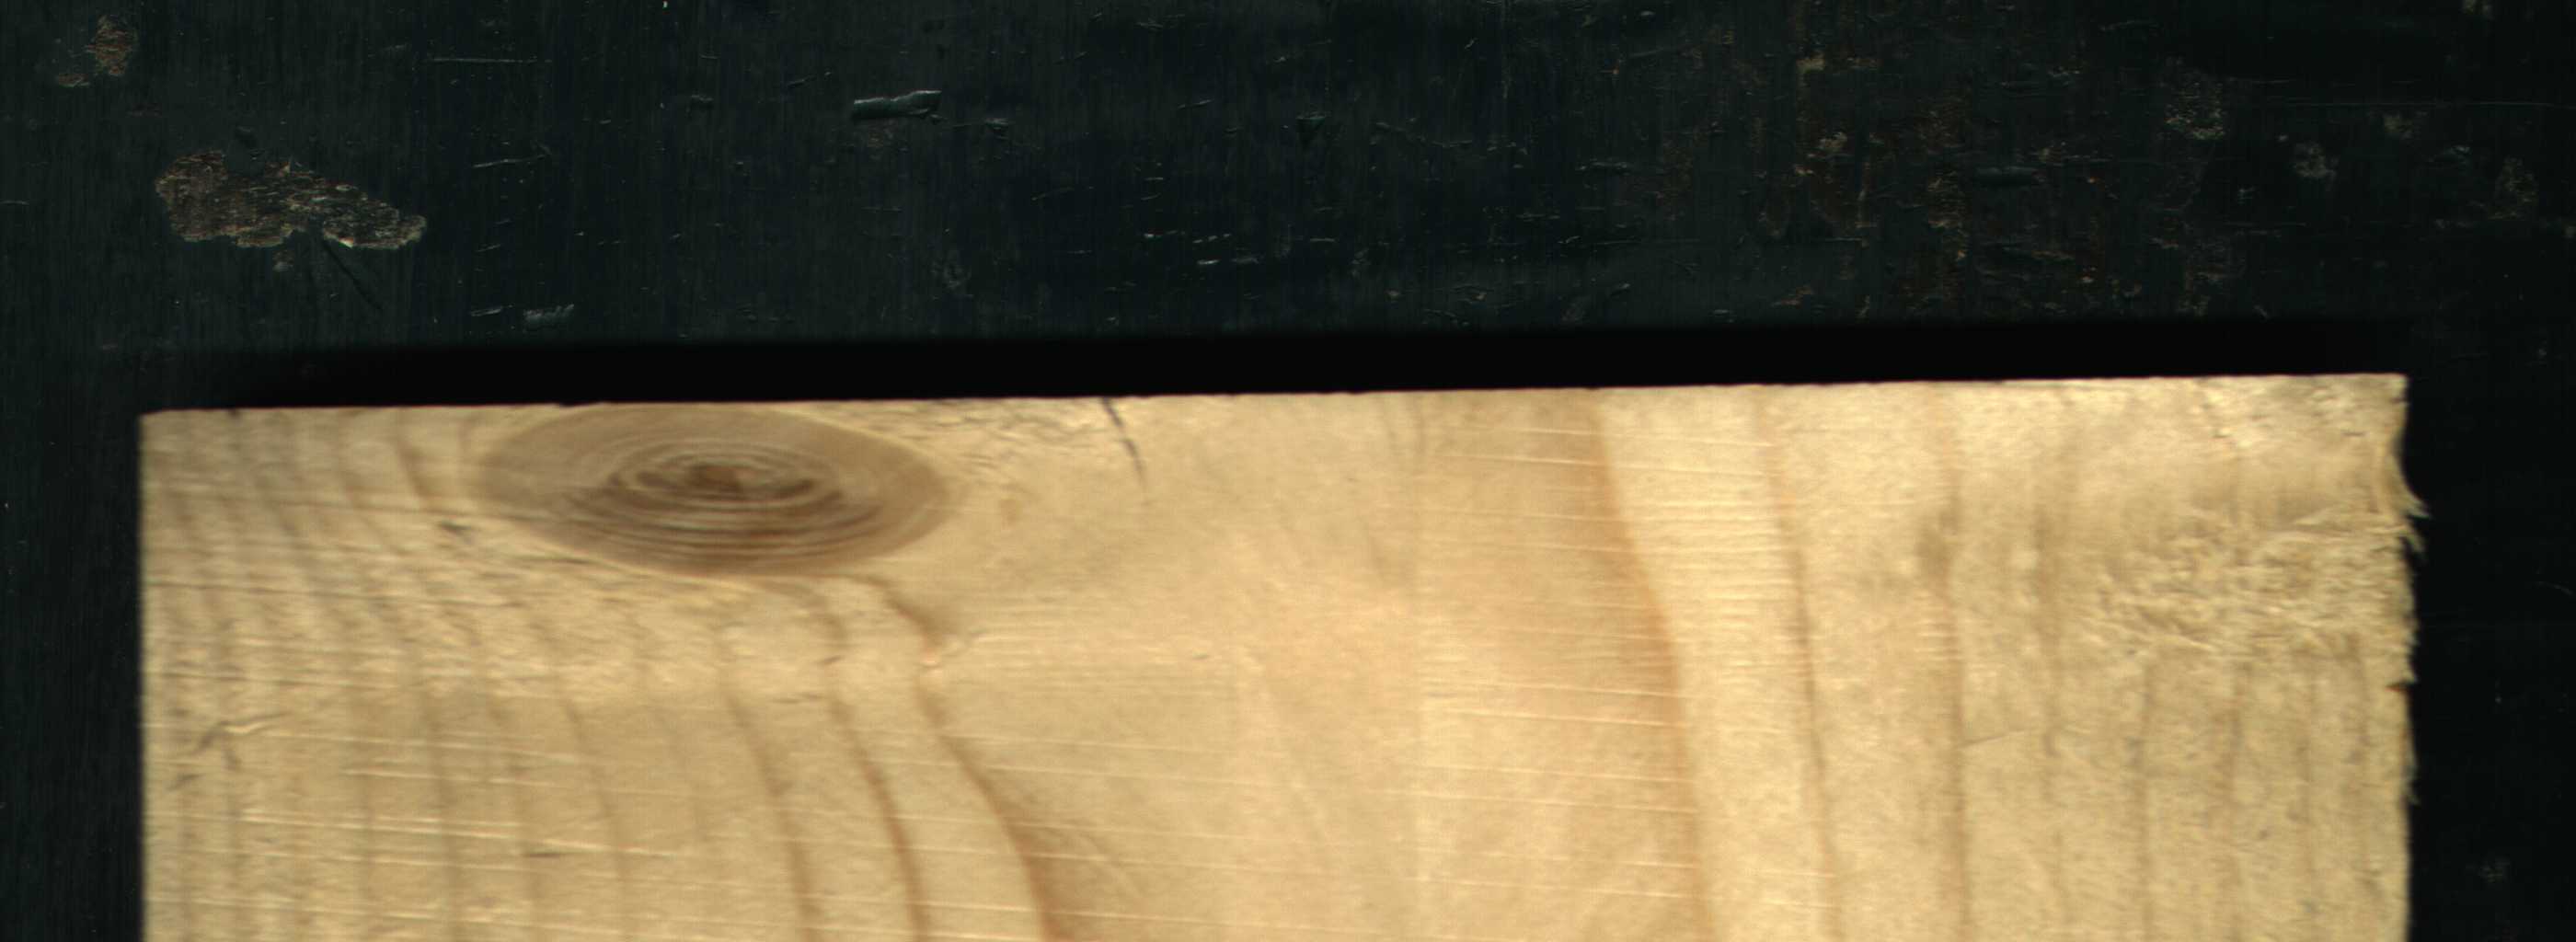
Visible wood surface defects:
Live_Knot